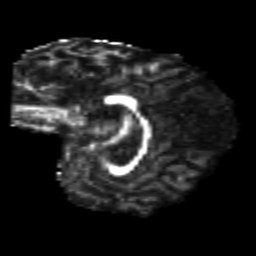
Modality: FA
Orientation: sagittal
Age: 24
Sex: female
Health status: healthy
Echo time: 0.074 s